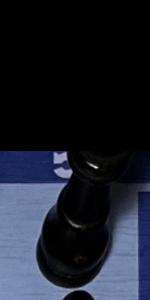
Label: King_Black